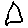
Label: triangle